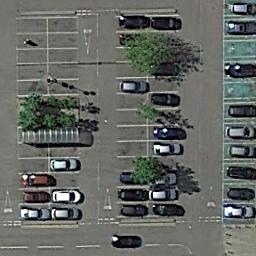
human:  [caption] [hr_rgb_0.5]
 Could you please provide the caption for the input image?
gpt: Many cars are in the parking lot .

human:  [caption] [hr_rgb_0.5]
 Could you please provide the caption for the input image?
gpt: The parking lot has some neatly arranged cars and some trees are among cars .

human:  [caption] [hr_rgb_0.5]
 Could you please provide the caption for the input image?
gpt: There are some cars on the parking lot .

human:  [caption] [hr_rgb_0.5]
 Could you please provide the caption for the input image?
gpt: Seven rows of cars were parked in the parking lot .

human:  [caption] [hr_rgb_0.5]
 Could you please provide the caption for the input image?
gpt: There are some cars and green trees on the parking lot .